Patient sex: M
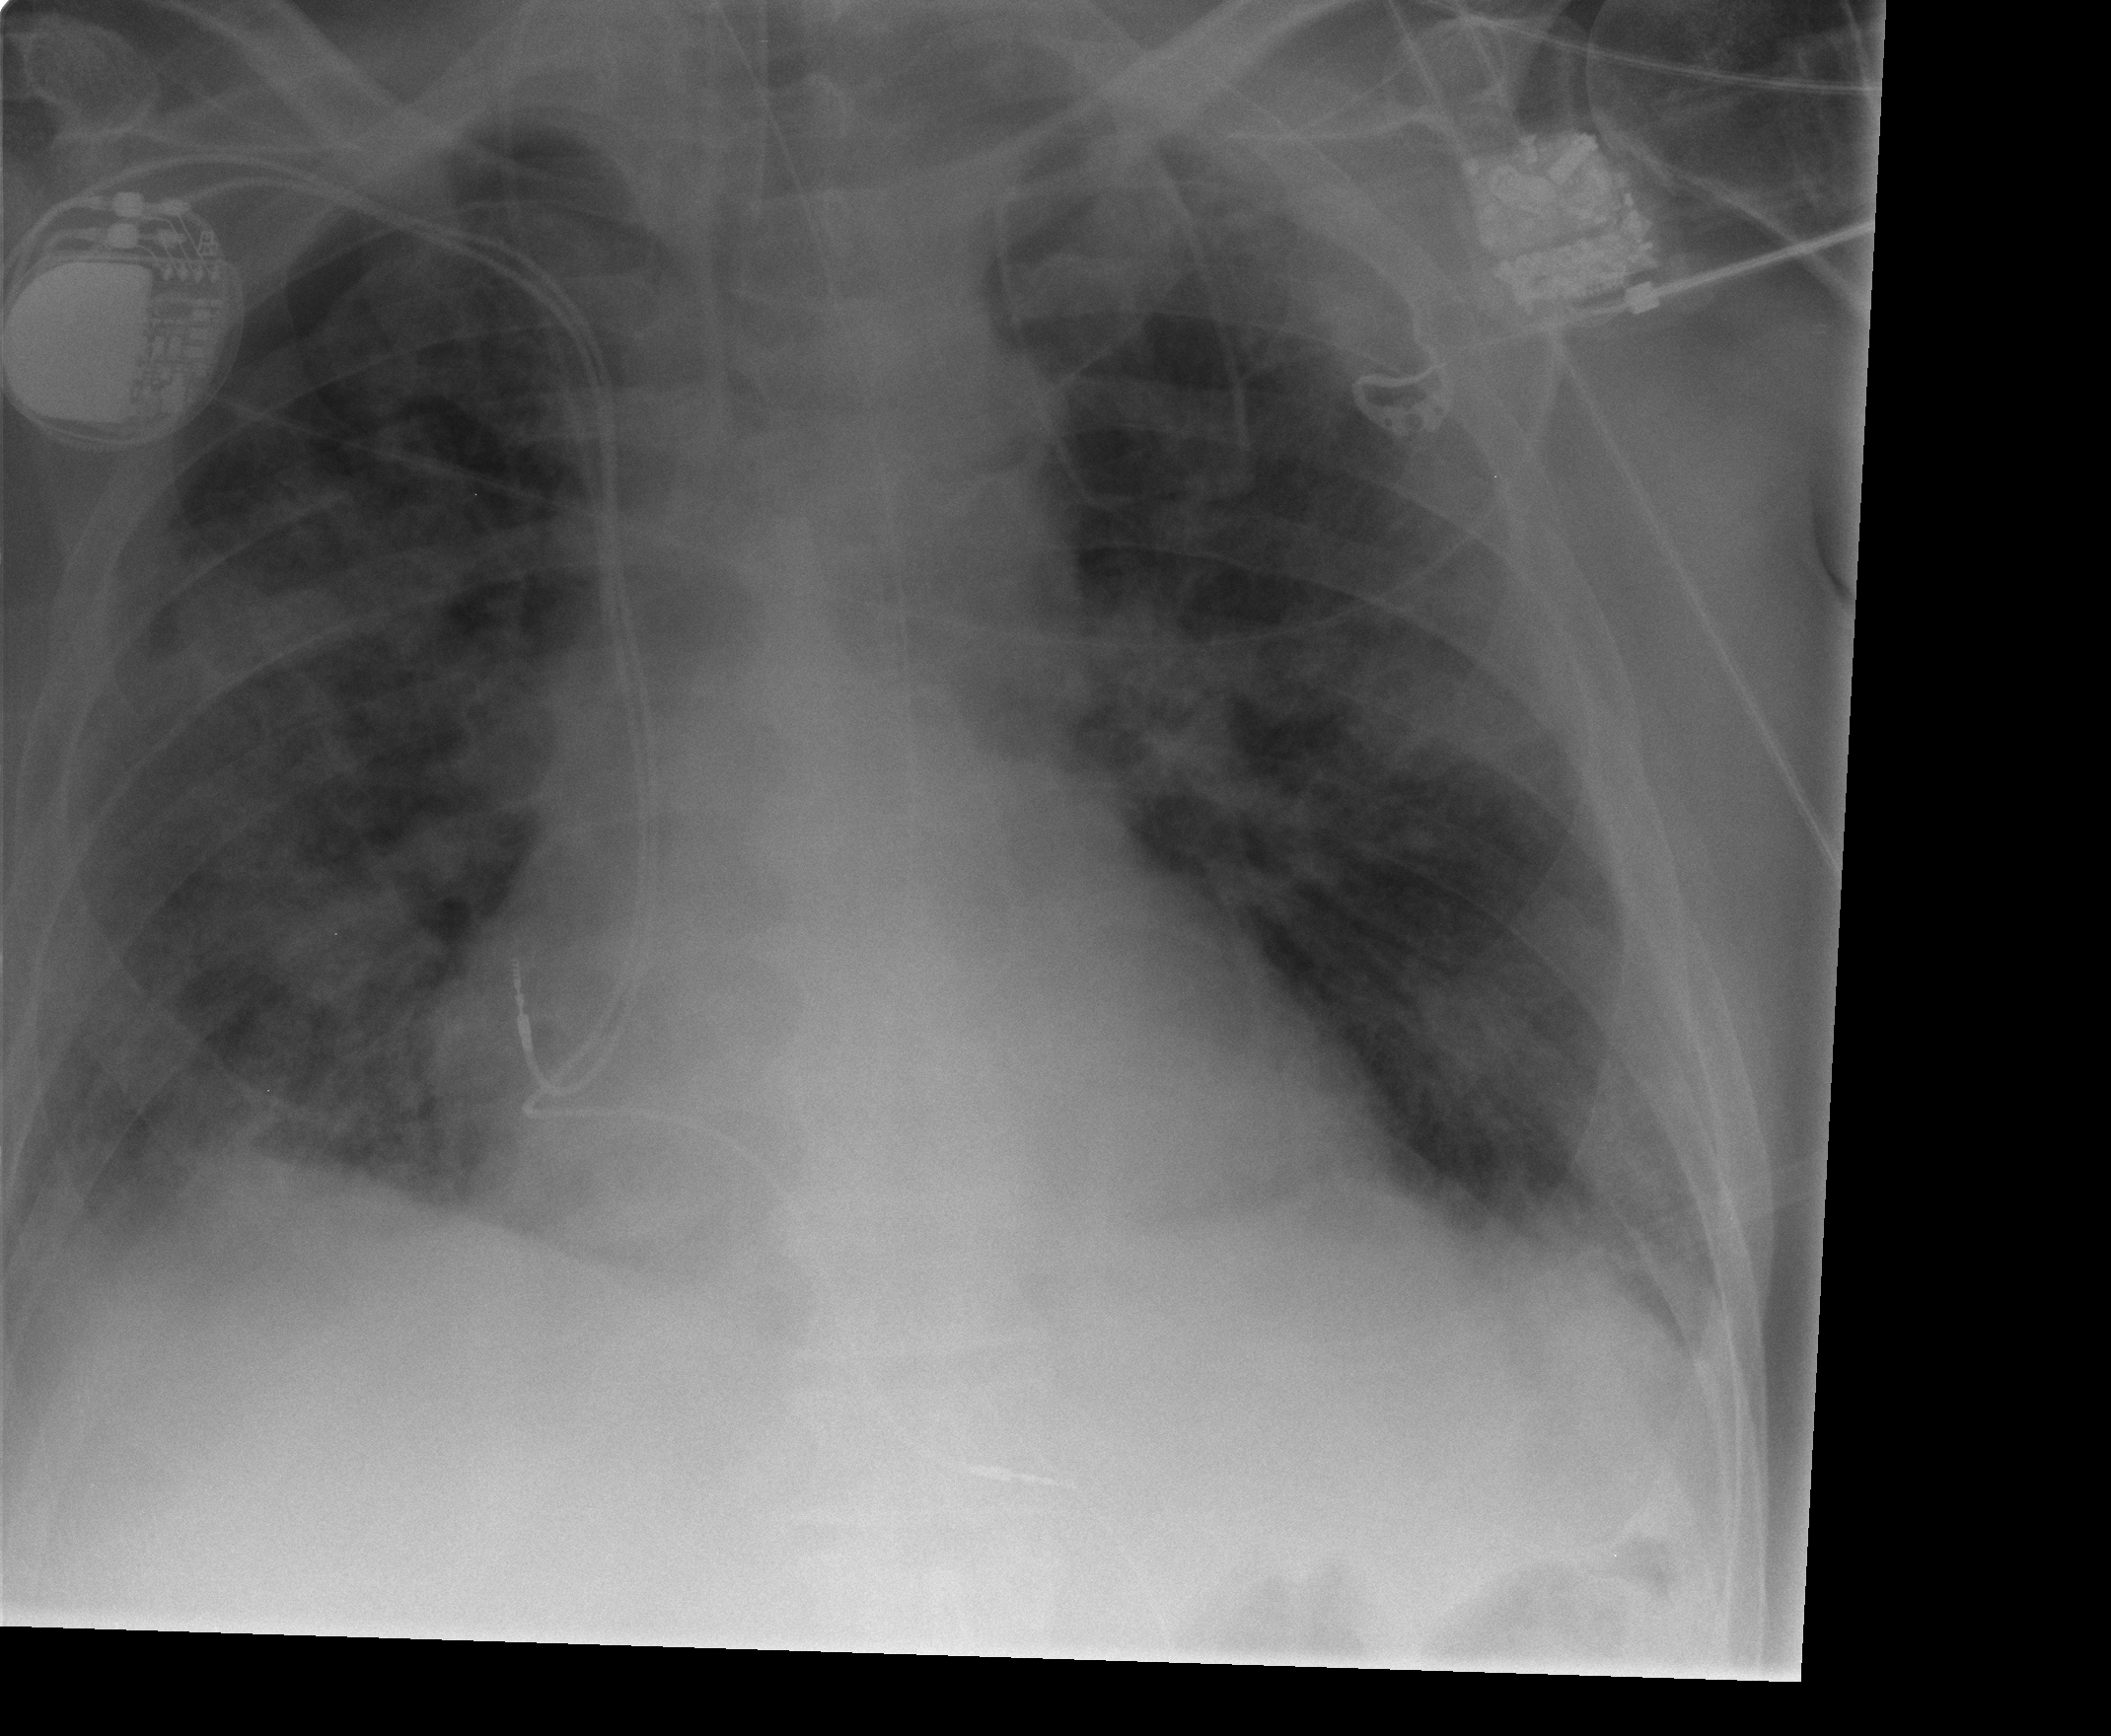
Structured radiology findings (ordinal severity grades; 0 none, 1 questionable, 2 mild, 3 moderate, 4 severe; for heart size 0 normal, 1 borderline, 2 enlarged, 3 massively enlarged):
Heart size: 2
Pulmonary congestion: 1
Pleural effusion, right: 0
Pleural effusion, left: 0
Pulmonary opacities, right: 4
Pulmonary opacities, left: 3
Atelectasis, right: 2
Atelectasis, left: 2